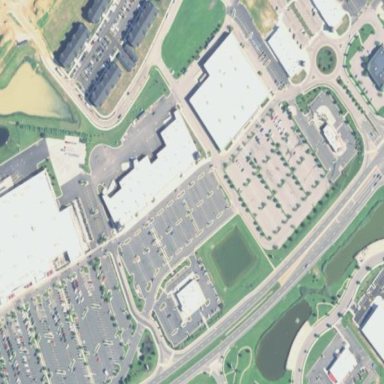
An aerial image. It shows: Retail area.